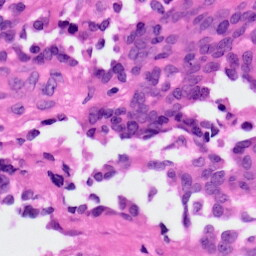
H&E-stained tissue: Ovarian